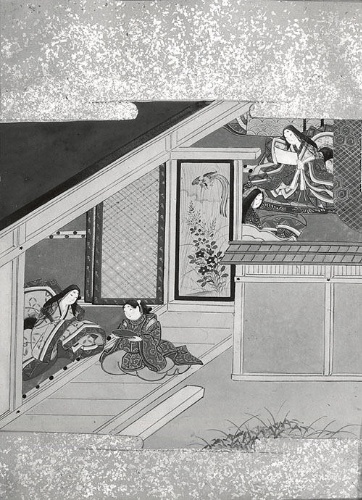
Date: 18th century
Object type: Books
Classification: Paintings
Medium: Three illustrated books; ink, color, and gold on paper
Culture: Japan
Period: Edo period (1615–1868)
Dimensions: (a): 9 1/4 x 6 3/4 x 1/2 in. (23.5 x 17.1 x 1.3 cm)
(b): 9 1/4 x 6 3/4 x 1/4 in. (23.5 x 17.1 x 0.6 cm)
(c): 9 1/4 x 6 3/4 x 1/4 in. (23.5 x 17.1 x 0.6 cm)
Department: Asian Art
Credit line: Rogers Fund, 1921
Accession year: 1921
Repository: Metropolitan Museum of Art, New York, NY
Tags: Women|Horses|Men